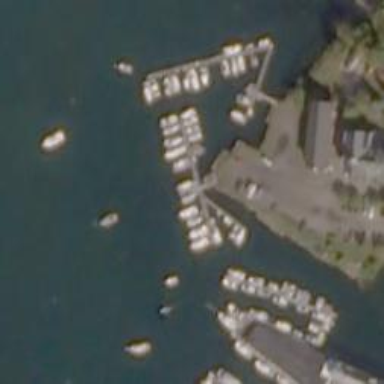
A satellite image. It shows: Man-made pier.